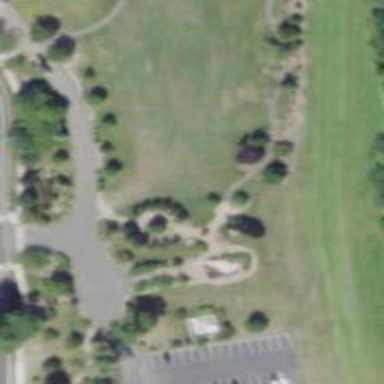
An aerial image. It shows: Historic memorial.